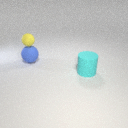
large blue rubber sphere below small yellow rubber sphere